Chest X-ray. View position: PA
Patient age: 57
Patient sex: F
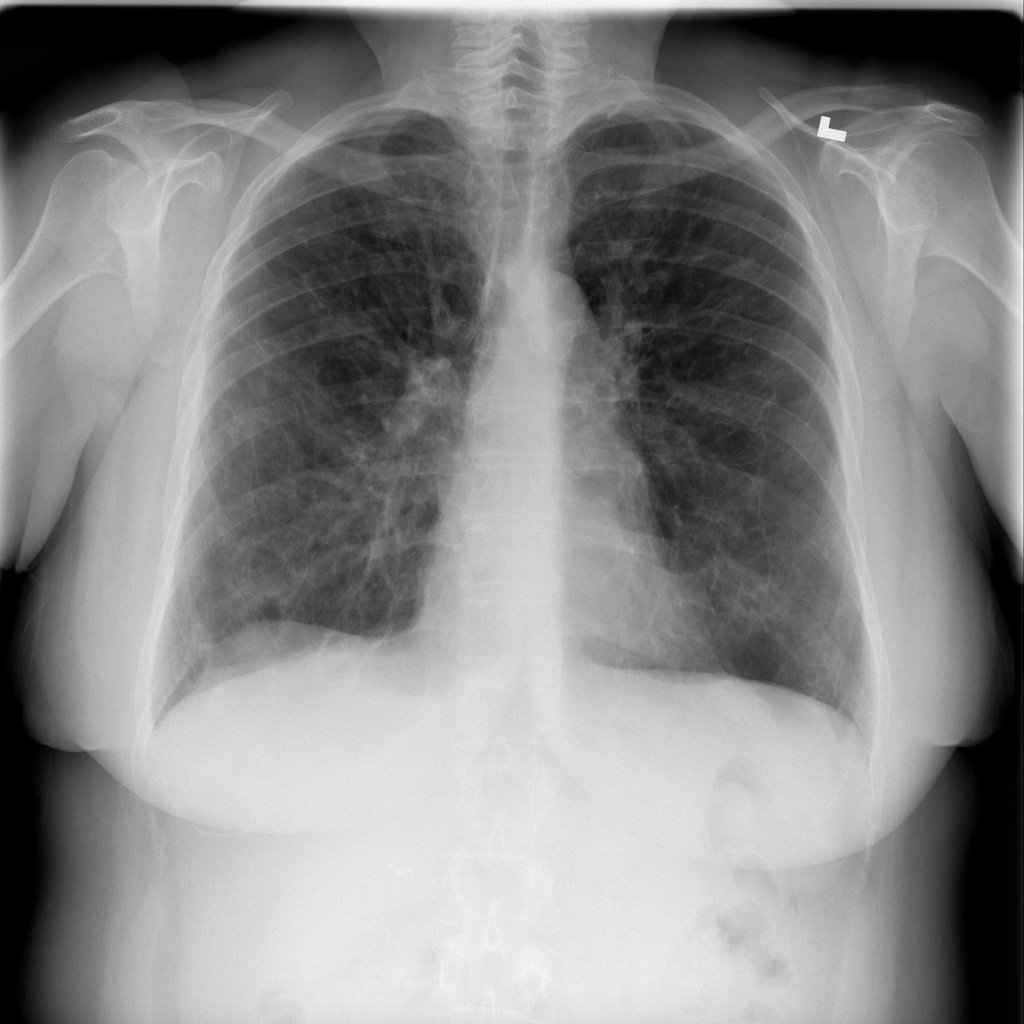
Finding: Pneumothorax